Aerial crown-view tile of a tropical tree (Barro Colorado Island, Panama), acquired 20240716:
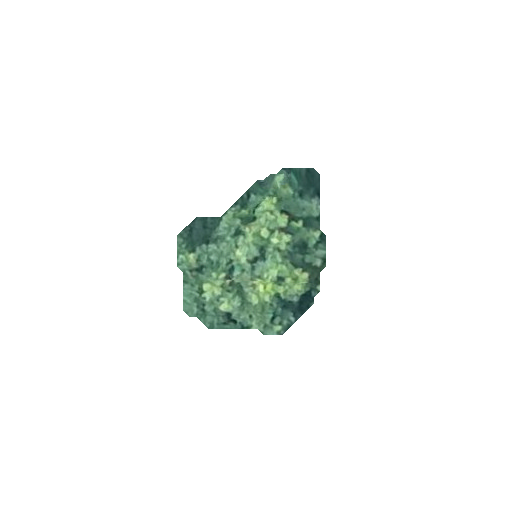
Species: Dipteryx oleifera
GBIF accepted scientific name: Dipteryx oleifera
Crown area: 28.479 m²